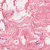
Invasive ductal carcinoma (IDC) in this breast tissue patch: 0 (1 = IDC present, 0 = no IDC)